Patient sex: M
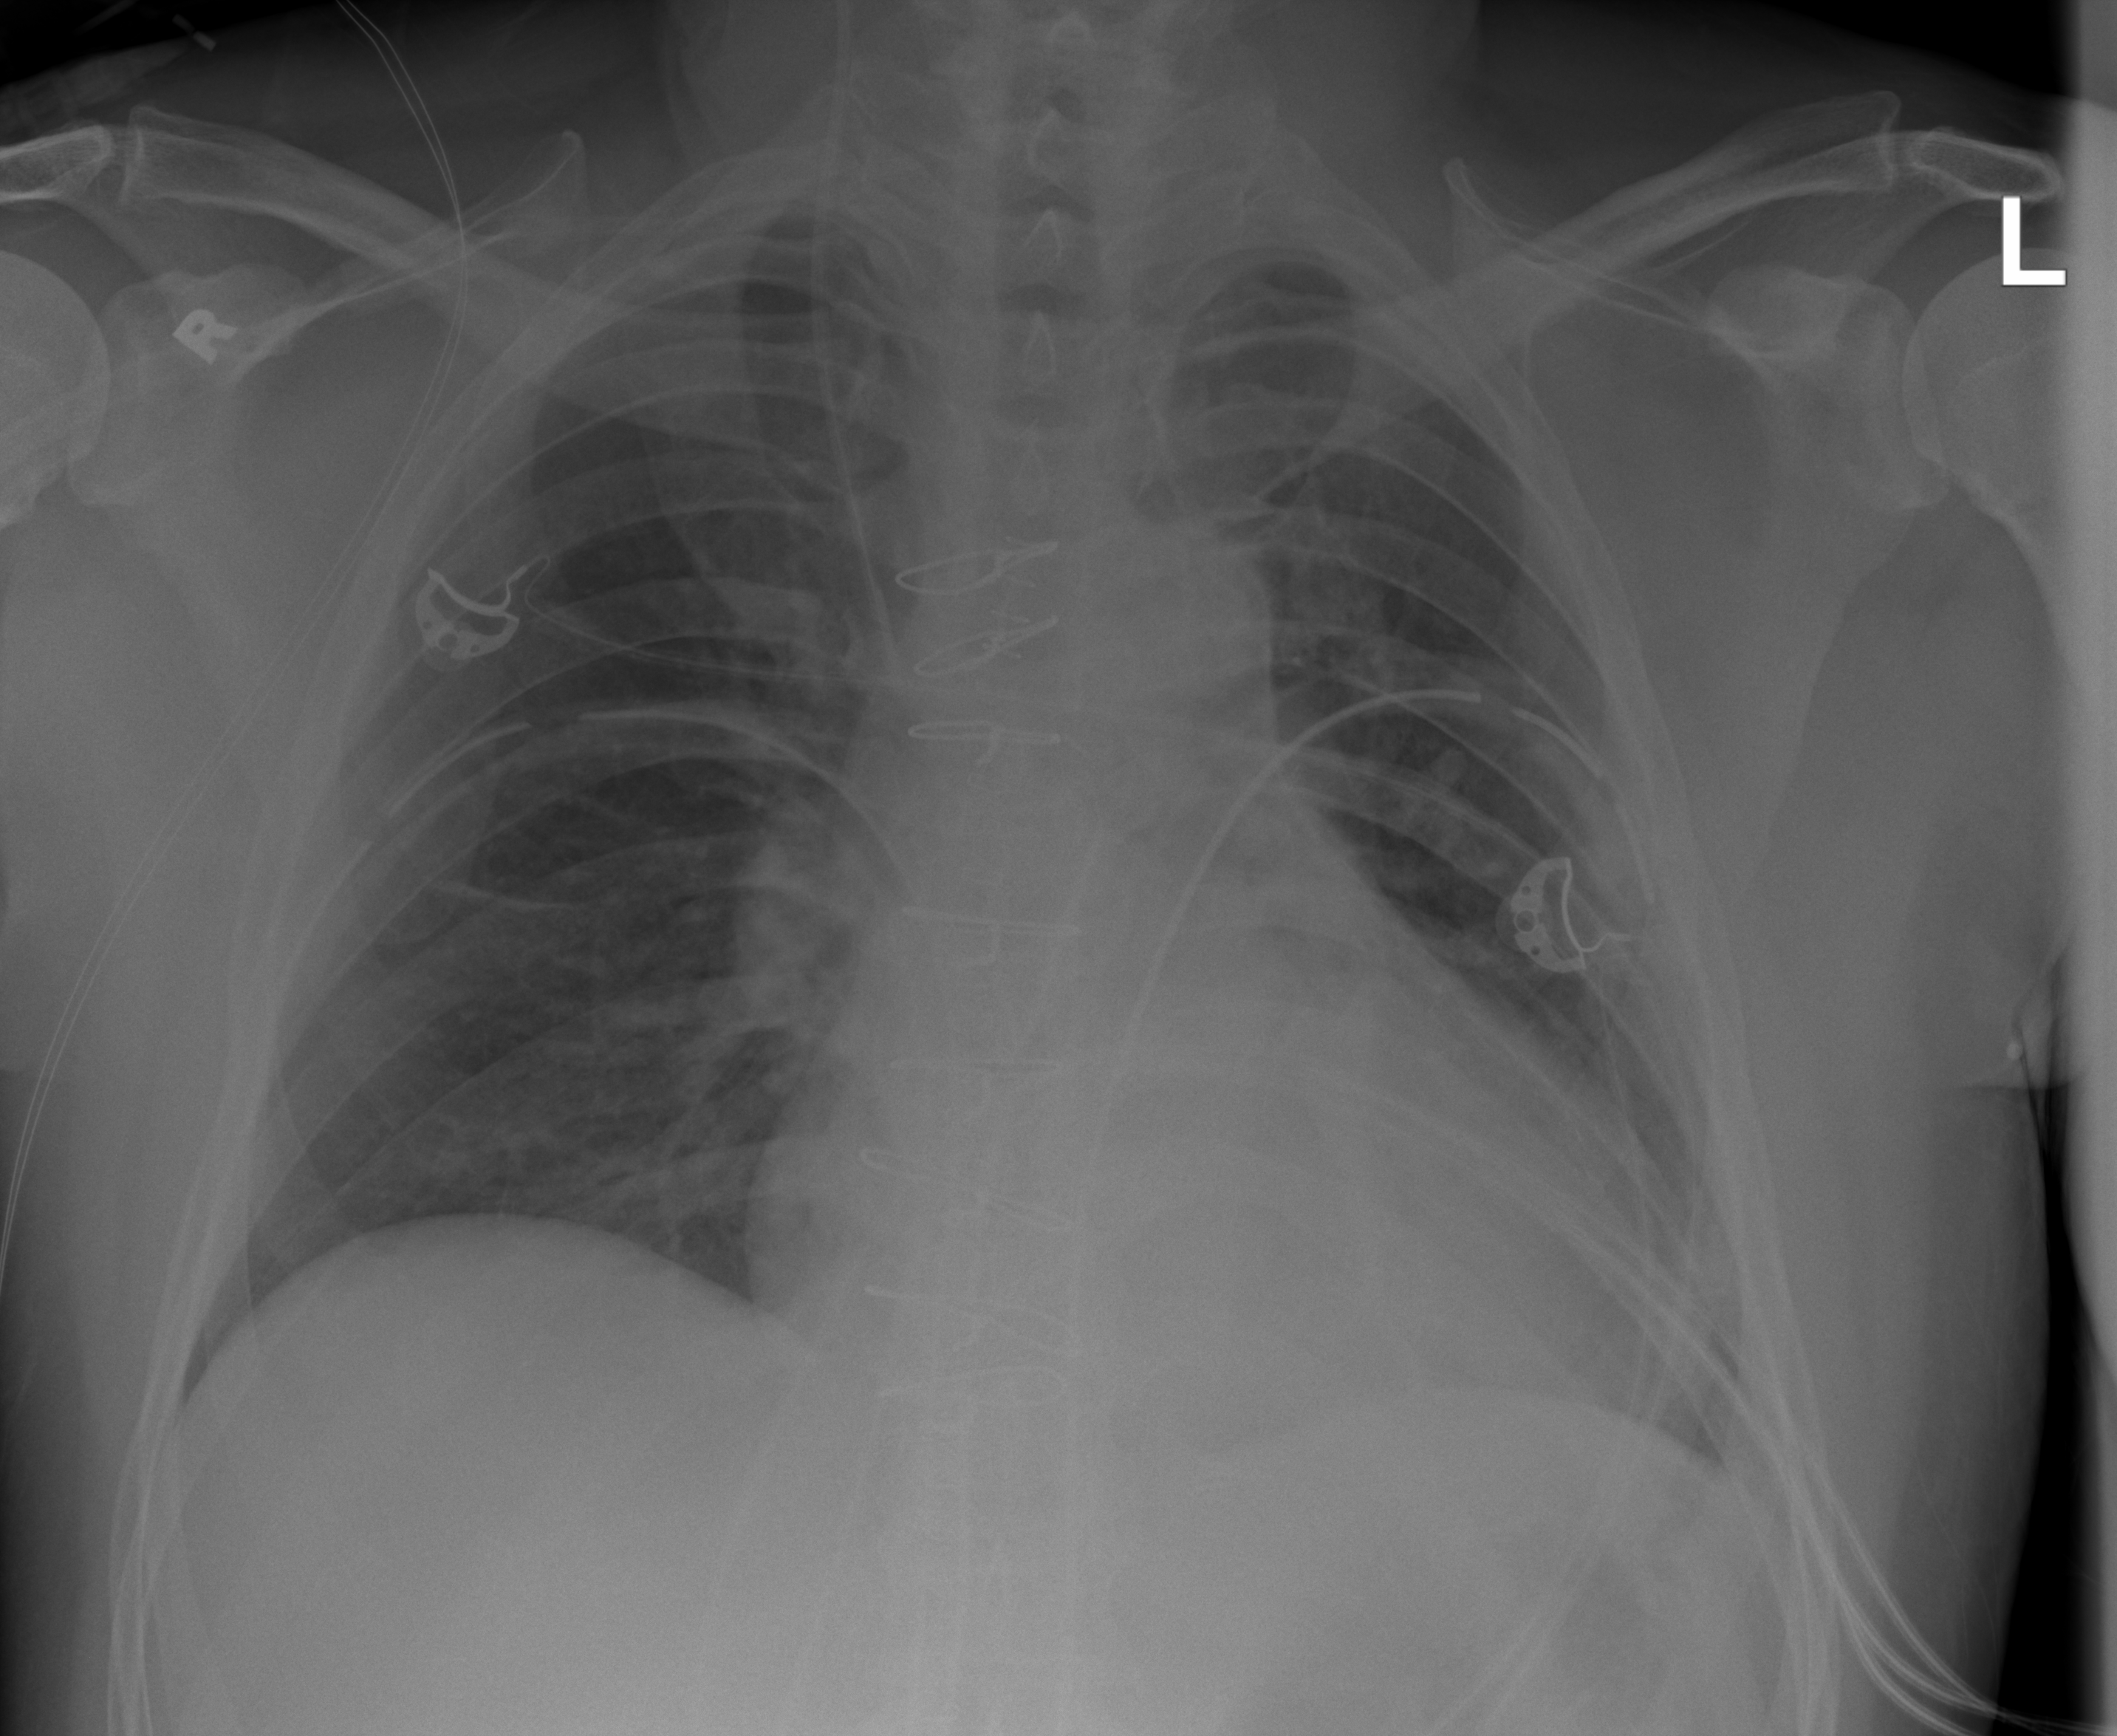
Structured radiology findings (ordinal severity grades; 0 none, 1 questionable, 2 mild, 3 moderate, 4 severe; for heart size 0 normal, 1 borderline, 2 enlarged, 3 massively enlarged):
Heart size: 1
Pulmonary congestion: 0
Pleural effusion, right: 0
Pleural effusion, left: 1
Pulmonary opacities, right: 0
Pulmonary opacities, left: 0
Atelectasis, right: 0
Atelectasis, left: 0